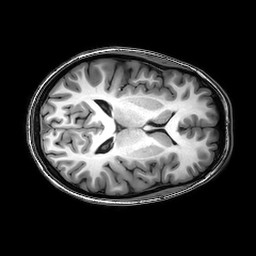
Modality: T1w
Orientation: axial
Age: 20
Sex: female
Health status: healthy
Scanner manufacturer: philips
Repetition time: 0.008274 s
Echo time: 0.00381 s